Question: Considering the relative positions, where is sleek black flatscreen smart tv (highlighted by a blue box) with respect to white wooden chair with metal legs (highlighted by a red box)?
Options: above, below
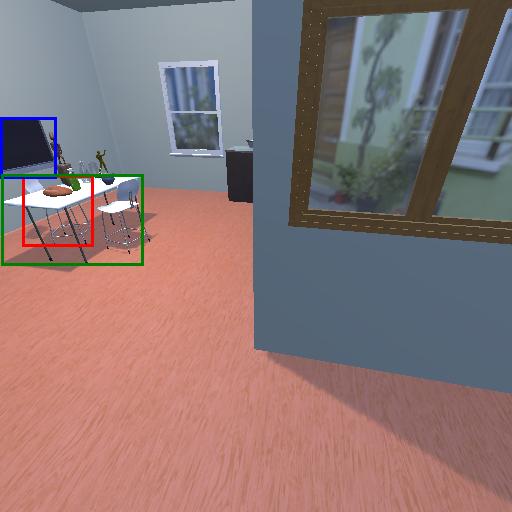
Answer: above